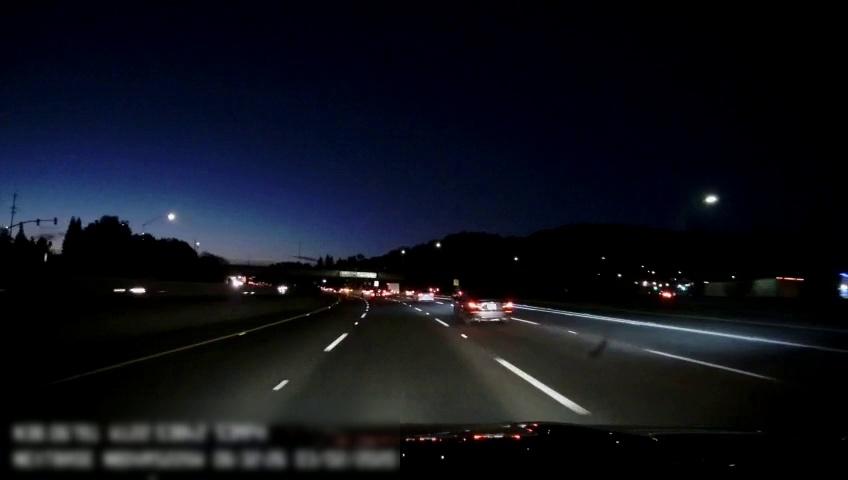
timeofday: Night
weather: Other
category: Drivable Space
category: Vehicles | Car
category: Vehicles | Car
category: Vehicles | Other LV
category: Vehicles | Car
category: Vehicles | Car
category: Lanes | Alternate Lane
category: Lanes | Current Lane
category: Lanes | Current Lane
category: Lanes | Alternate Lane
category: Lanes | Alternate Lane
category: Lanes | Alternate Lane